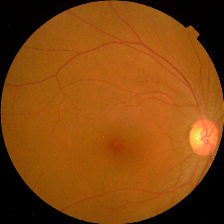
Diabetic retinopathy grade: No DR